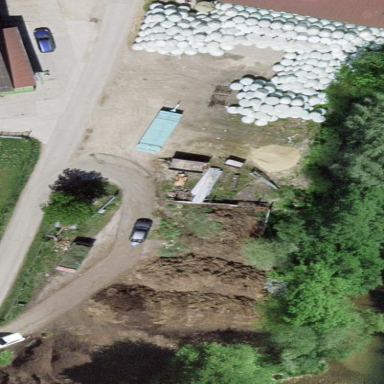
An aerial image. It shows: Recycling facility for green waste.